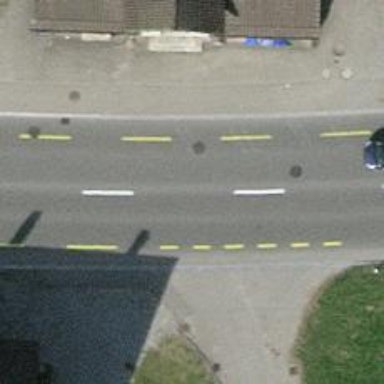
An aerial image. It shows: Asphalt road with primary classification. There is sidewalk on the left side and lane for cyclists on both sides.